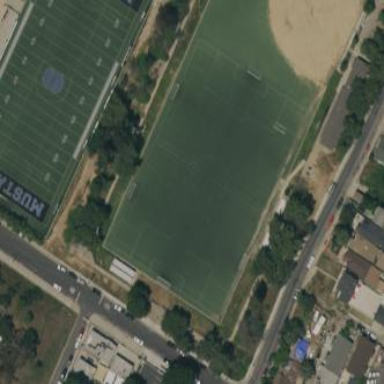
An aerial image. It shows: Soccer pitch for leisureland activities.